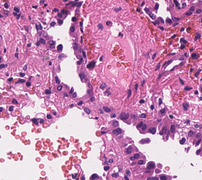
Tumor epithelial tissue: yes
Tumor-associated stroma tissue: yes
Normal tissue: no